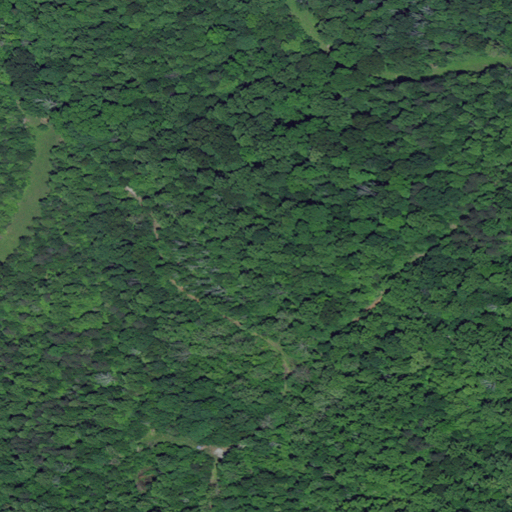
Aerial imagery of mountain in Kentucky named Cupio Hill containing deciduous forest, mixed forest, and evergreen forest